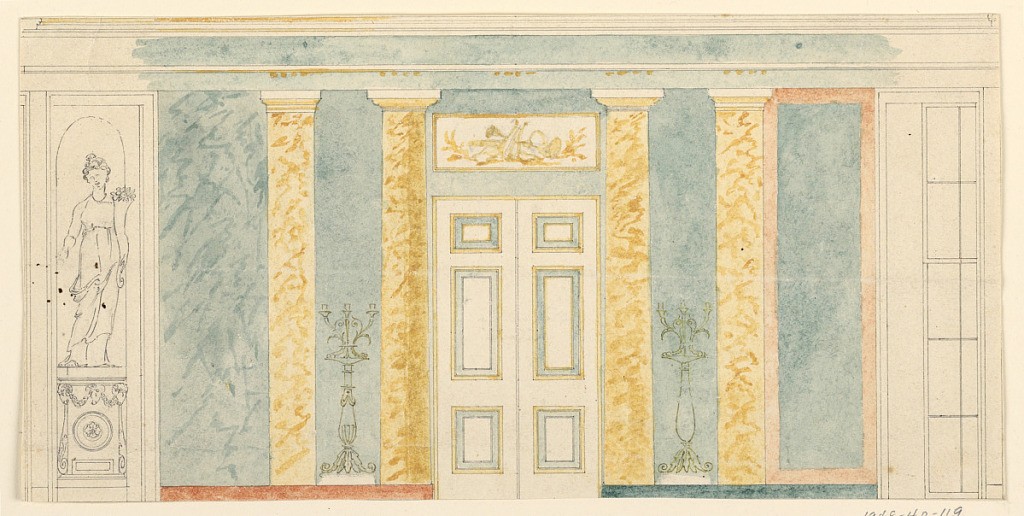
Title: Wall Elevation
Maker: Frederick Crace, English, 1779–1859
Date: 1815–22
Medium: Pen and black ink, brush and blue and yellow washes on wove paper
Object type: Drawing
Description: Side wall with paneled door center, marble pilasters either side, window far right, statue in a niche at left.